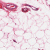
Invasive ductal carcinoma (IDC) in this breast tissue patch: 0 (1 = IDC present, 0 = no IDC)